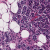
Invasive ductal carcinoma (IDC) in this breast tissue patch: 0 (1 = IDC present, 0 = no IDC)